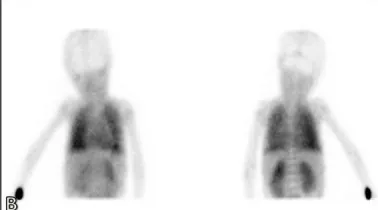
Delayed images (C) also showed increased activity in the lungs and poor uptake in the skeleton.
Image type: radiology (scintigraphy)